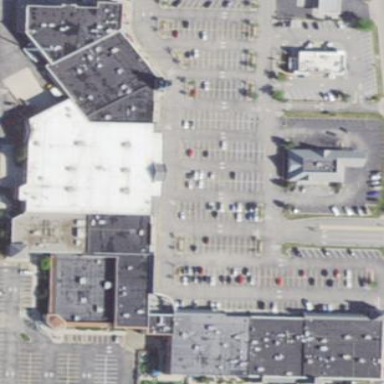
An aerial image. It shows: Retail building.